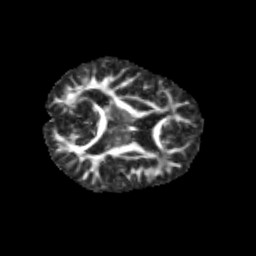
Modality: FA
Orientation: axial
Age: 11
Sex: male
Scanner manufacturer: siemens
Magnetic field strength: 3 T
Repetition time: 3.8 s
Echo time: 0.07 s